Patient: sex M, age 94
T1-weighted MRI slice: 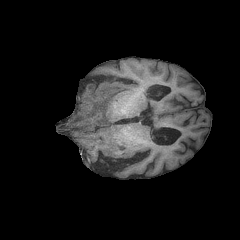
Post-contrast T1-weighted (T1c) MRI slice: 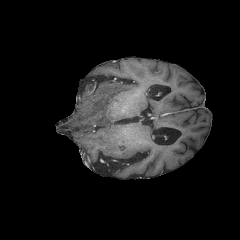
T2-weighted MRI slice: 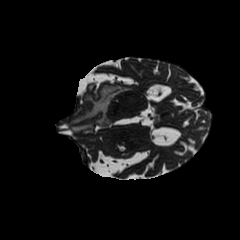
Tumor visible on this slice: yes
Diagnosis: Glioblastoma, IDH-wildtype
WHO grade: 4